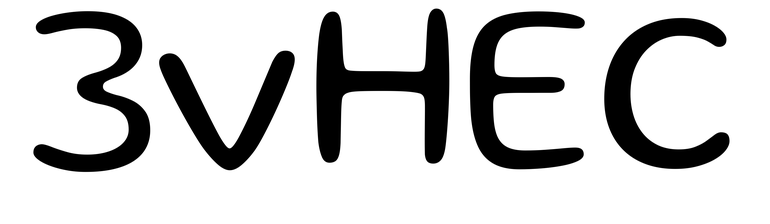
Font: Gluten_Light